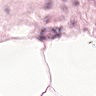
Metastatic tissue present: no